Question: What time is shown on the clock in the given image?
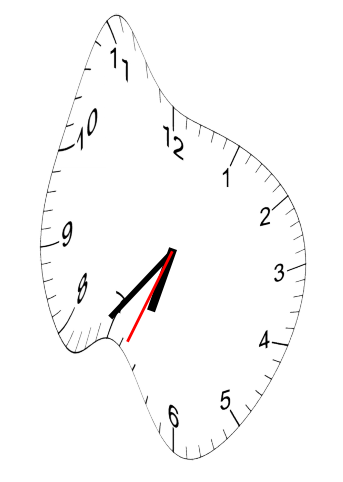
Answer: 06:36:34